Question: I am trying to add thousands comma separator to the displayed values above each bar in the plot below (example, (currently) 13815 (want to be) 13,815). I am able to do so for the y-axis. Please advise!
My code looks like this:
'''
a = df.opp.value_counts().plot(kind='bar')
#annotate bar plot with values
for p in a.patches:
a.annotate(str(p.get_height()), (p.get_x() * 1.005, p.get_height() * 1.005))
a.set_yticklabels(['{:,}'.format(int(x)) for x in bar_uk19_opptype.get_yticks().tolist()])
'''

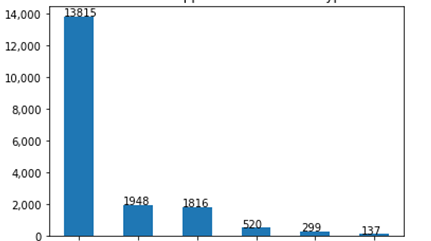
Answer: Use:
'a.annotate("{:,}".format(int(p.get_height())), (p.get_x() * 1.005, p.get_height() * 1.005))'
EDIT: Just realized Aaron had a similar ans in the comments alr